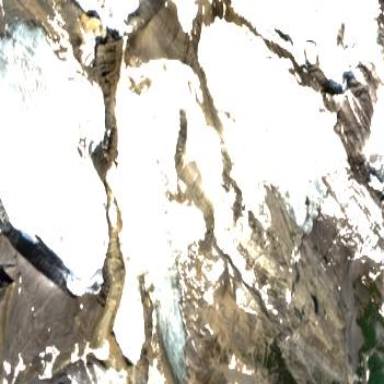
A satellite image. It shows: Stunning view of glacier.